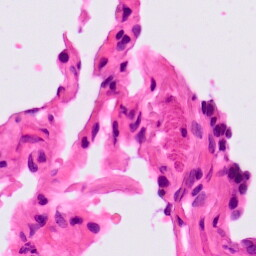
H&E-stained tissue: Lung